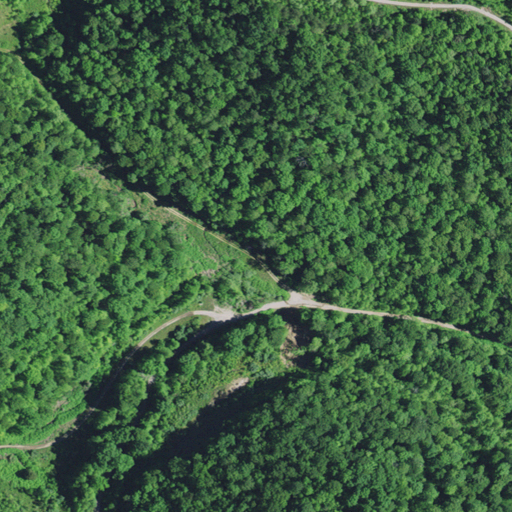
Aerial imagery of valley in Kentucky named Hogtrough Hollow containing deciduous forest, open development, mixed forest, low intensity development, and grassland